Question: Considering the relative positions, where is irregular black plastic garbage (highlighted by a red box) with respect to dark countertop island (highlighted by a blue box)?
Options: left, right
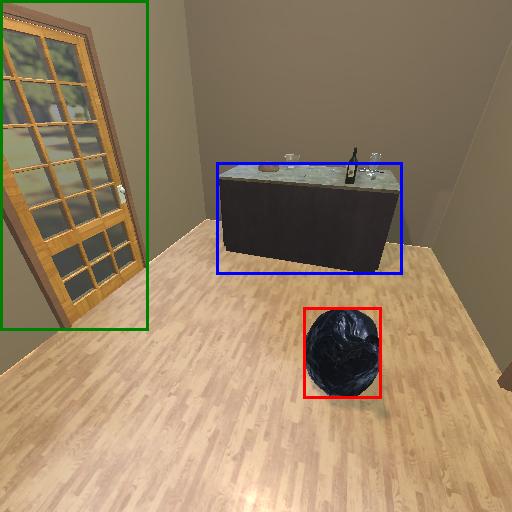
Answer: left